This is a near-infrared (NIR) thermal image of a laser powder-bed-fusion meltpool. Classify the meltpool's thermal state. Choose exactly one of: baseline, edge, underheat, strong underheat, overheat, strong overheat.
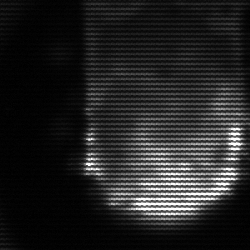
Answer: baseline